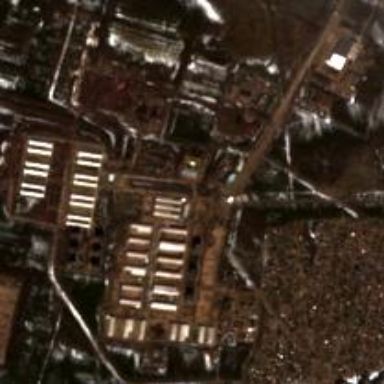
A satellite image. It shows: Industrial area with poultry farmyard.